Field crop: maize
Growth stage: 2
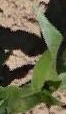
Species: maize